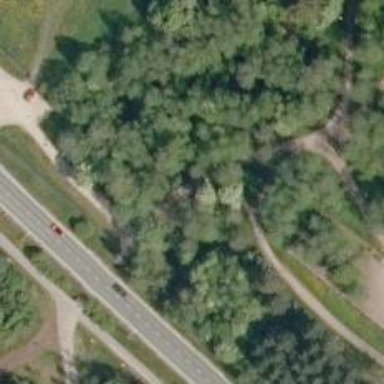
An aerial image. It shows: Bridge over cycleway. The cycleway is designed for nordic skiing with classic and skating grooming.